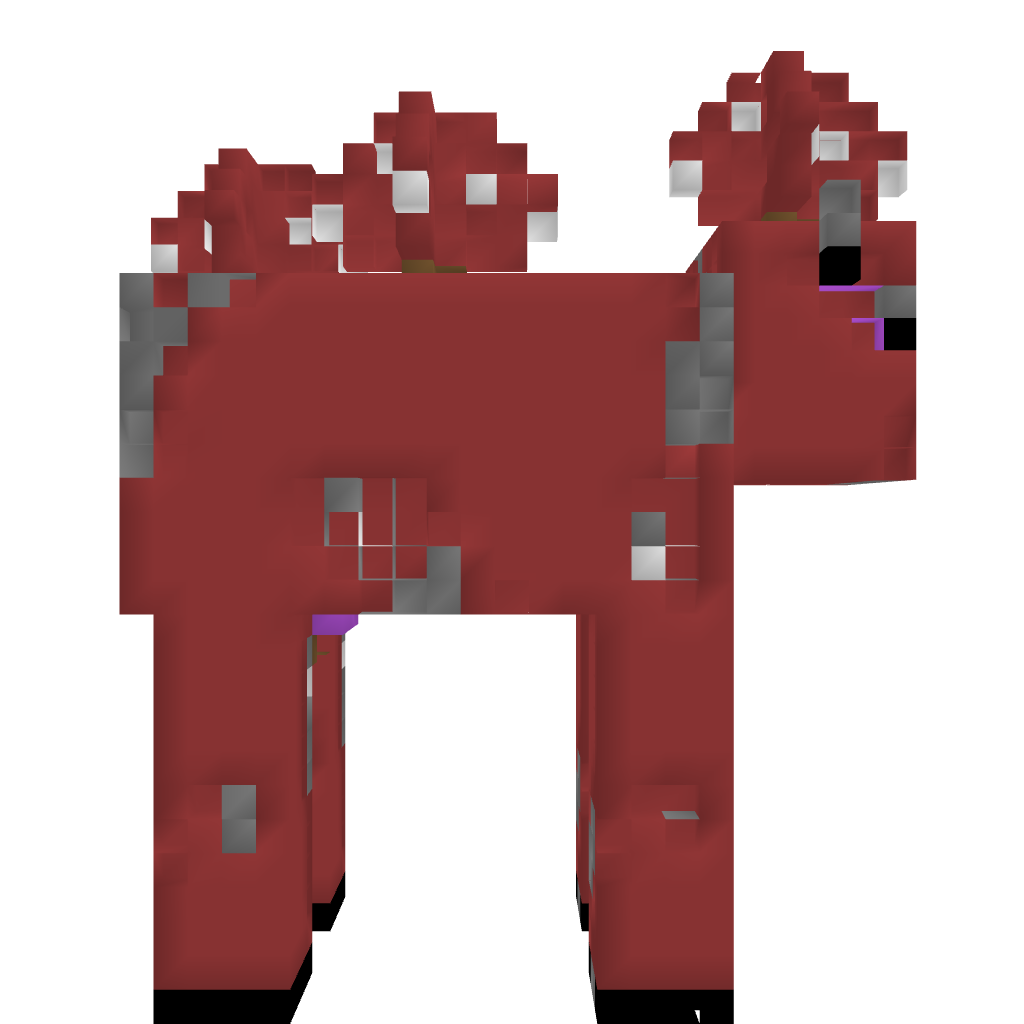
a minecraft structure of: Mooshroom cow high quality